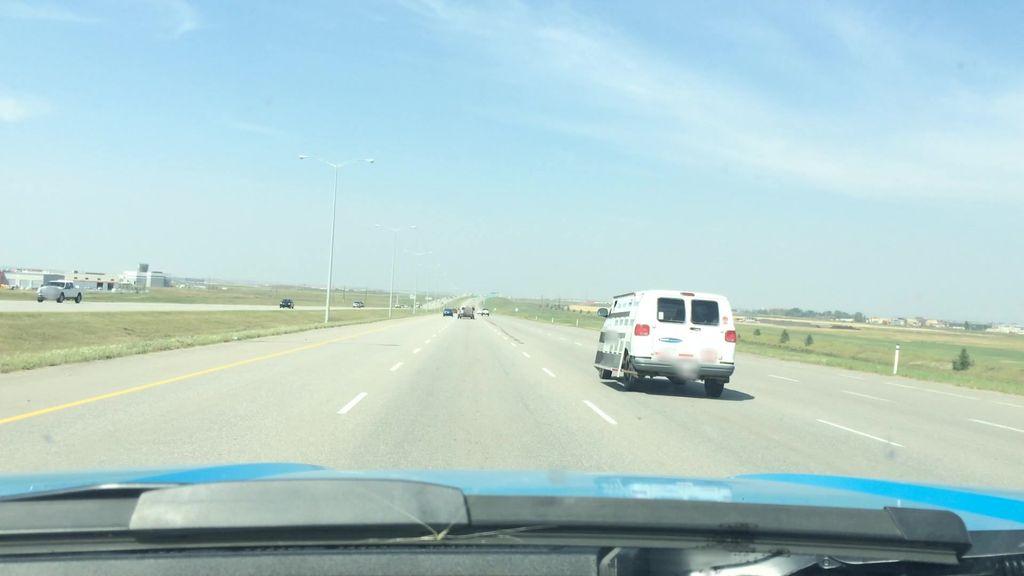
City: calgary